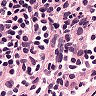
Metastatic tissue present: no